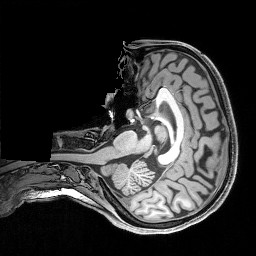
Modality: T1w
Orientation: axial
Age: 27
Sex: female
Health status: healthy